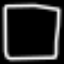
Label: square